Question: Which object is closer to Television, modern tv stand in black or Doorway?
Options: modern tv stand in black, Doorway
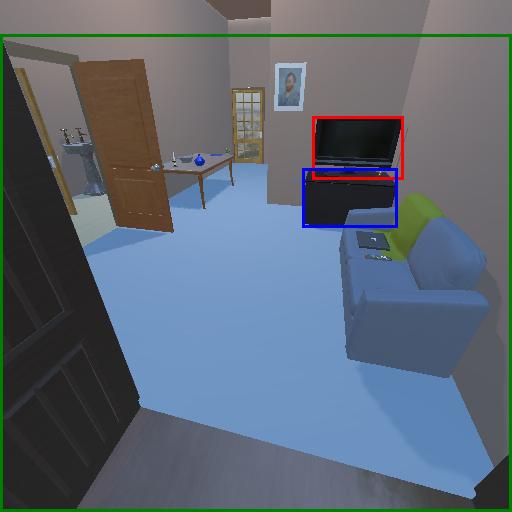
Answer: modern tv stand in black